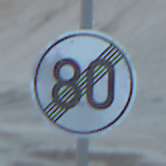
Verkehrszeichen: EndeGeschwindigkeit80
Umgebung: Outdoor, Beach
Tageszeit: SunriseSunset
Wetter: PartlyCloudy
Licht: Natural
Jahreszeit: NotSpecified
Kontrast: MediumContrast